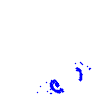
Particle: kaon